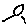
Label: sun